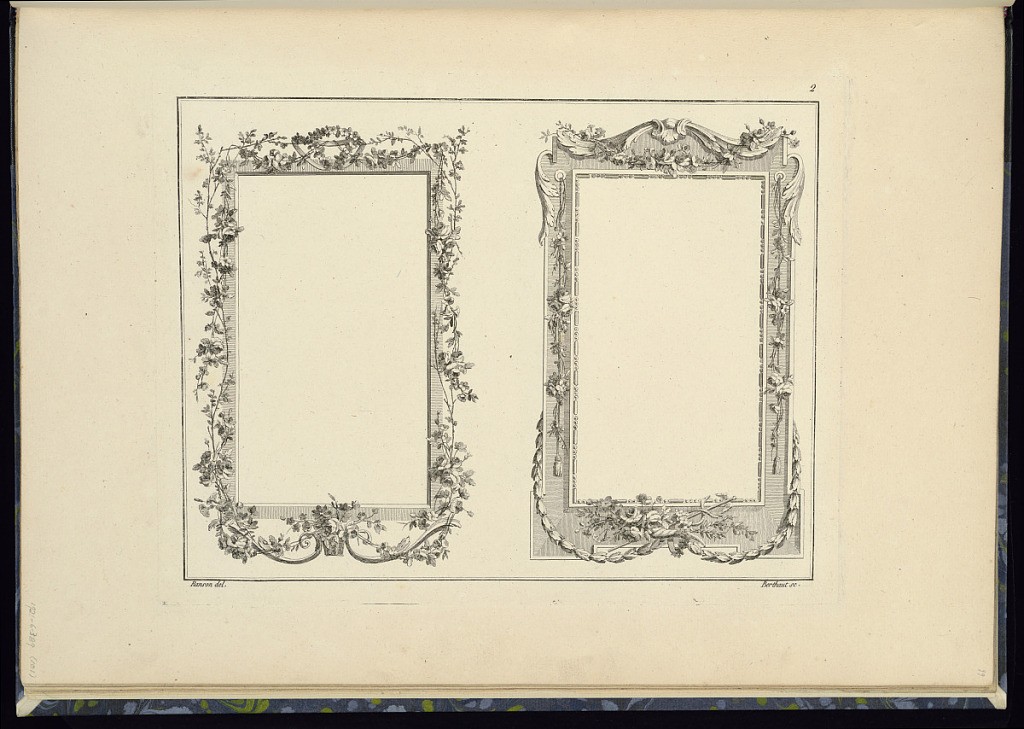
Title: Two Frame Designs
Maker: Pierre Ranson, French, 1736–1786
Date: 1778
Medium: Etching on laid paper
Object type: Print
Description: Two designs for frames or framing devices featuring foliate branches, festoons of flowers and leaves, scrolling acanthus leaves (rinceaux), basket of flowers, cornucopia, rope with tassels, and a caduceus. The plate is numbered and signed.